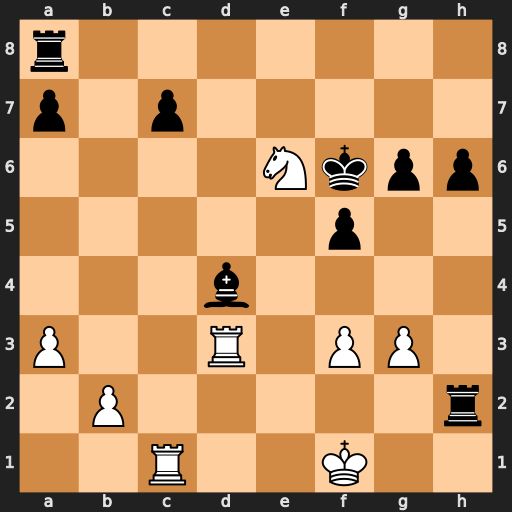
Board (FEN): r7/p1p5/4Nkpp/5p2/3b4/P2R1PP1/1P5r/2R2K2
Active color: w
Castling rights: -
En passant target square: -
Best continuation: Rc6 Rf2+ Kg1